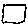
Label: square